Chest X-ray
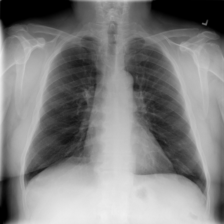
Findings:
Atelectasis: negative
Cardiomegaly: negative
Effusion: negative
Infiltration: negative
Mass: negative
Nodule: negative
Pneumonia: negative
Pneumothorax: negative
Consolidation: negative
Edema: negative
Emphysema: negative
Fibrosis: negative
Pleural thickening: negative
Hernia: negative